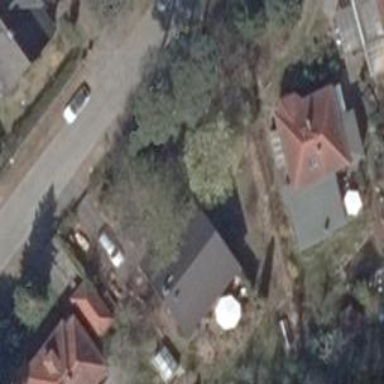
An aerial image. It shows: Detached building with gabled roof.